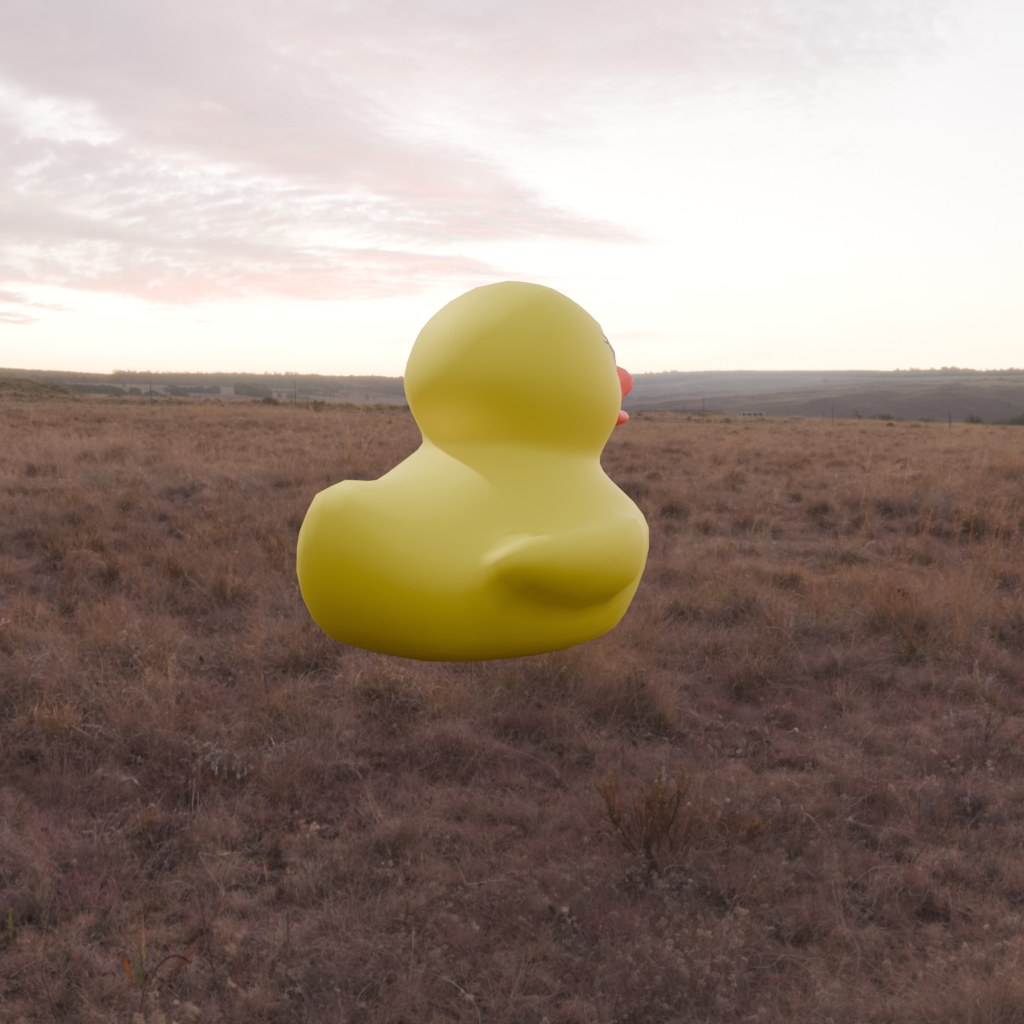
an image of a yellow rubber duck seen from <back_right> in a rural landscape at sunset with a colorful sky.